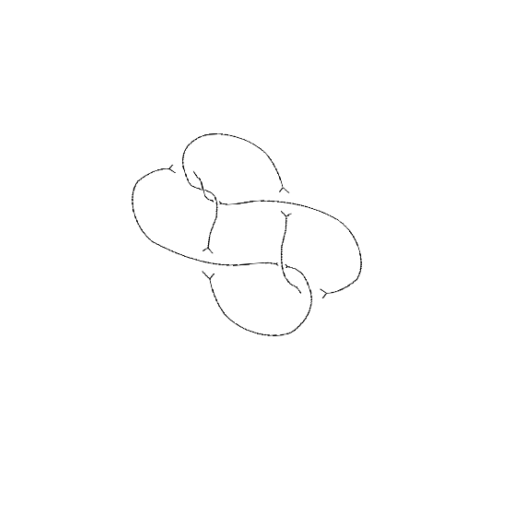
Crossing number: 7